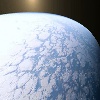
Label: cloud